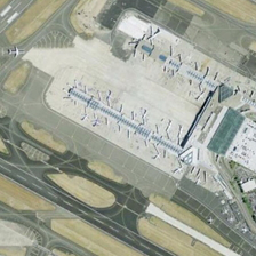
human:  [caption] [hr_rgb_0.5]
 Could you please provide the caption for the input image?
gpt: the large passenger termial building is surrounded by runways .

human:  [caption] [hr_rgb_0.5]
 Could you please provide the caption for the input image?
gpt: white planes on the either hand of the boarding gate .

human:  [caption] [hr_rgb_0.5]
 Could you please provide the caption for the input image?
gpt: parking apron has some aircrafts parked on it near the square buildings

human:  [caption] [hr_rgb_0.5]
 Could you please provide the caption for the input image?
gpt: parking apron has some aircrafts parked on it near the square buildings  which is surrounded by airport runways decorated with yellow land .

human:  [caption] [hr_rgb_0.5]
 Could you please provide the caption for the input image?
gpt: several planes are sparsely in an airport with a parking lot and several runways .